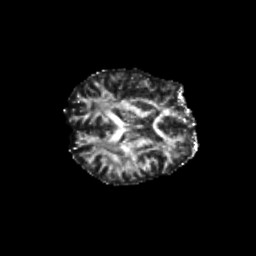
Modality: FA
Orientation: axial
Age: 41
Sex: female
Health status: healthy
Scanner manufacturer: siemens
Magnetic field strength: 3 T
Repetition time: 10.8 s
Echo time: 0.082 s